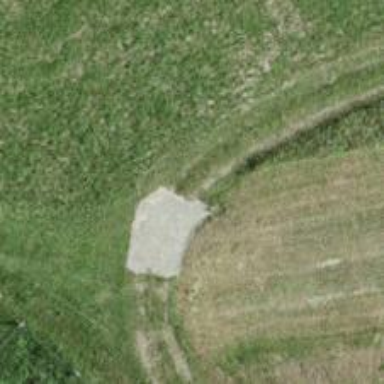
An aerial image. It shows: Grassy track.